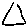
Label: triangle